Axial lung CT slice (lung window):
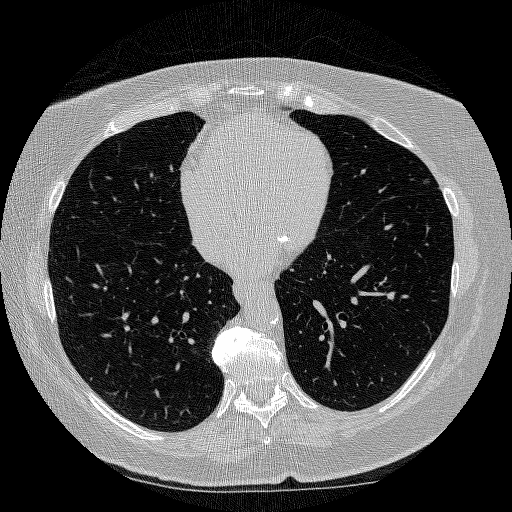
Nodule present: no